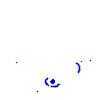
Particle: kaon